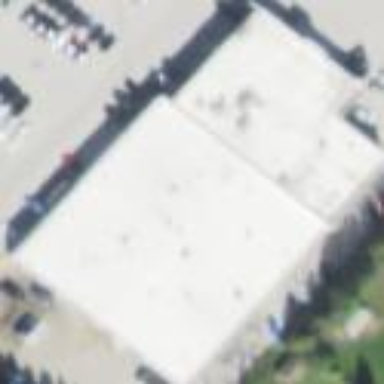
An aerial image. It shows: Car shop building.